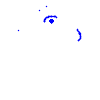
Particle: kaon